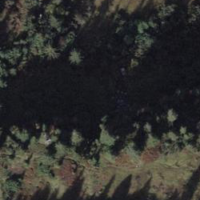
EUNIS habitat code: 32
Species observed at this site:
Eriophorum scheuchzeri